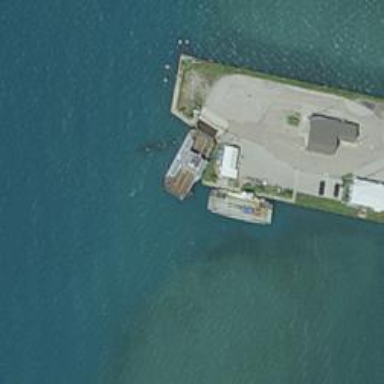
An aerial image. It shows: Ferry terminal with historic significance.